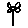
Label: flower